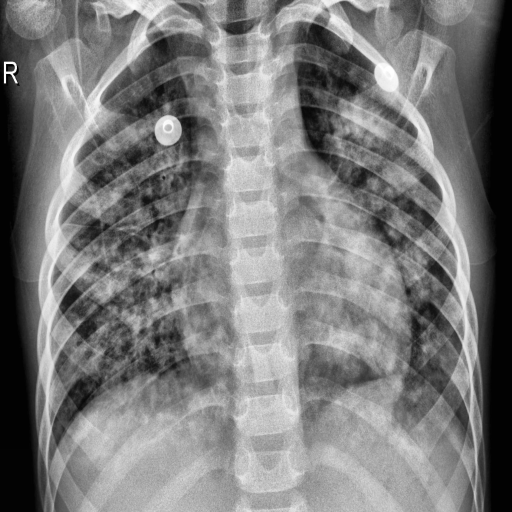
Finding: PNEUMONIA